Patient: sex M, age 43
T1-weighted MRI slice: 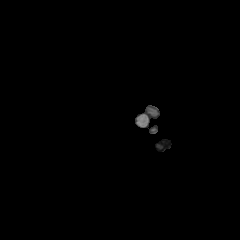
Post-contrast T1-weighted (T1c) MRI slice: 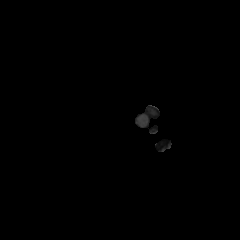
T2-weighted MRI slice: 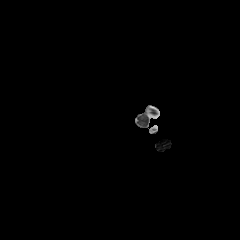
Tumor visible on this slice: no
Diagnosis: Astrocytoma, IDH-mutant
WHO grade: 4